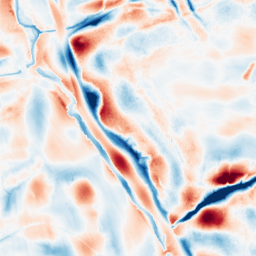
Category: wavelet
Decomposition family: wavelet_biorthogonal
Decomposition parameters: wavelet: bior5.5
level: 5
Upsampling method: quintic
Upsampling parameters: scale: 2
Upsampling scale: 2